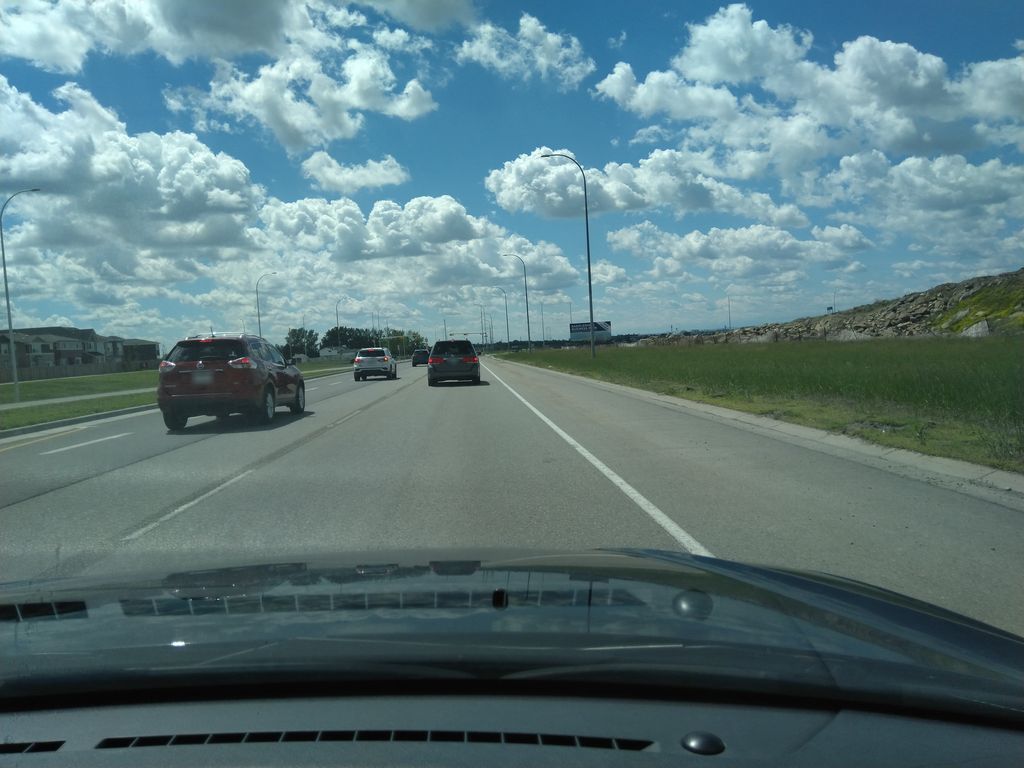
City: calgary